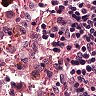
Metastatic tissue present: no